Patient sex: F
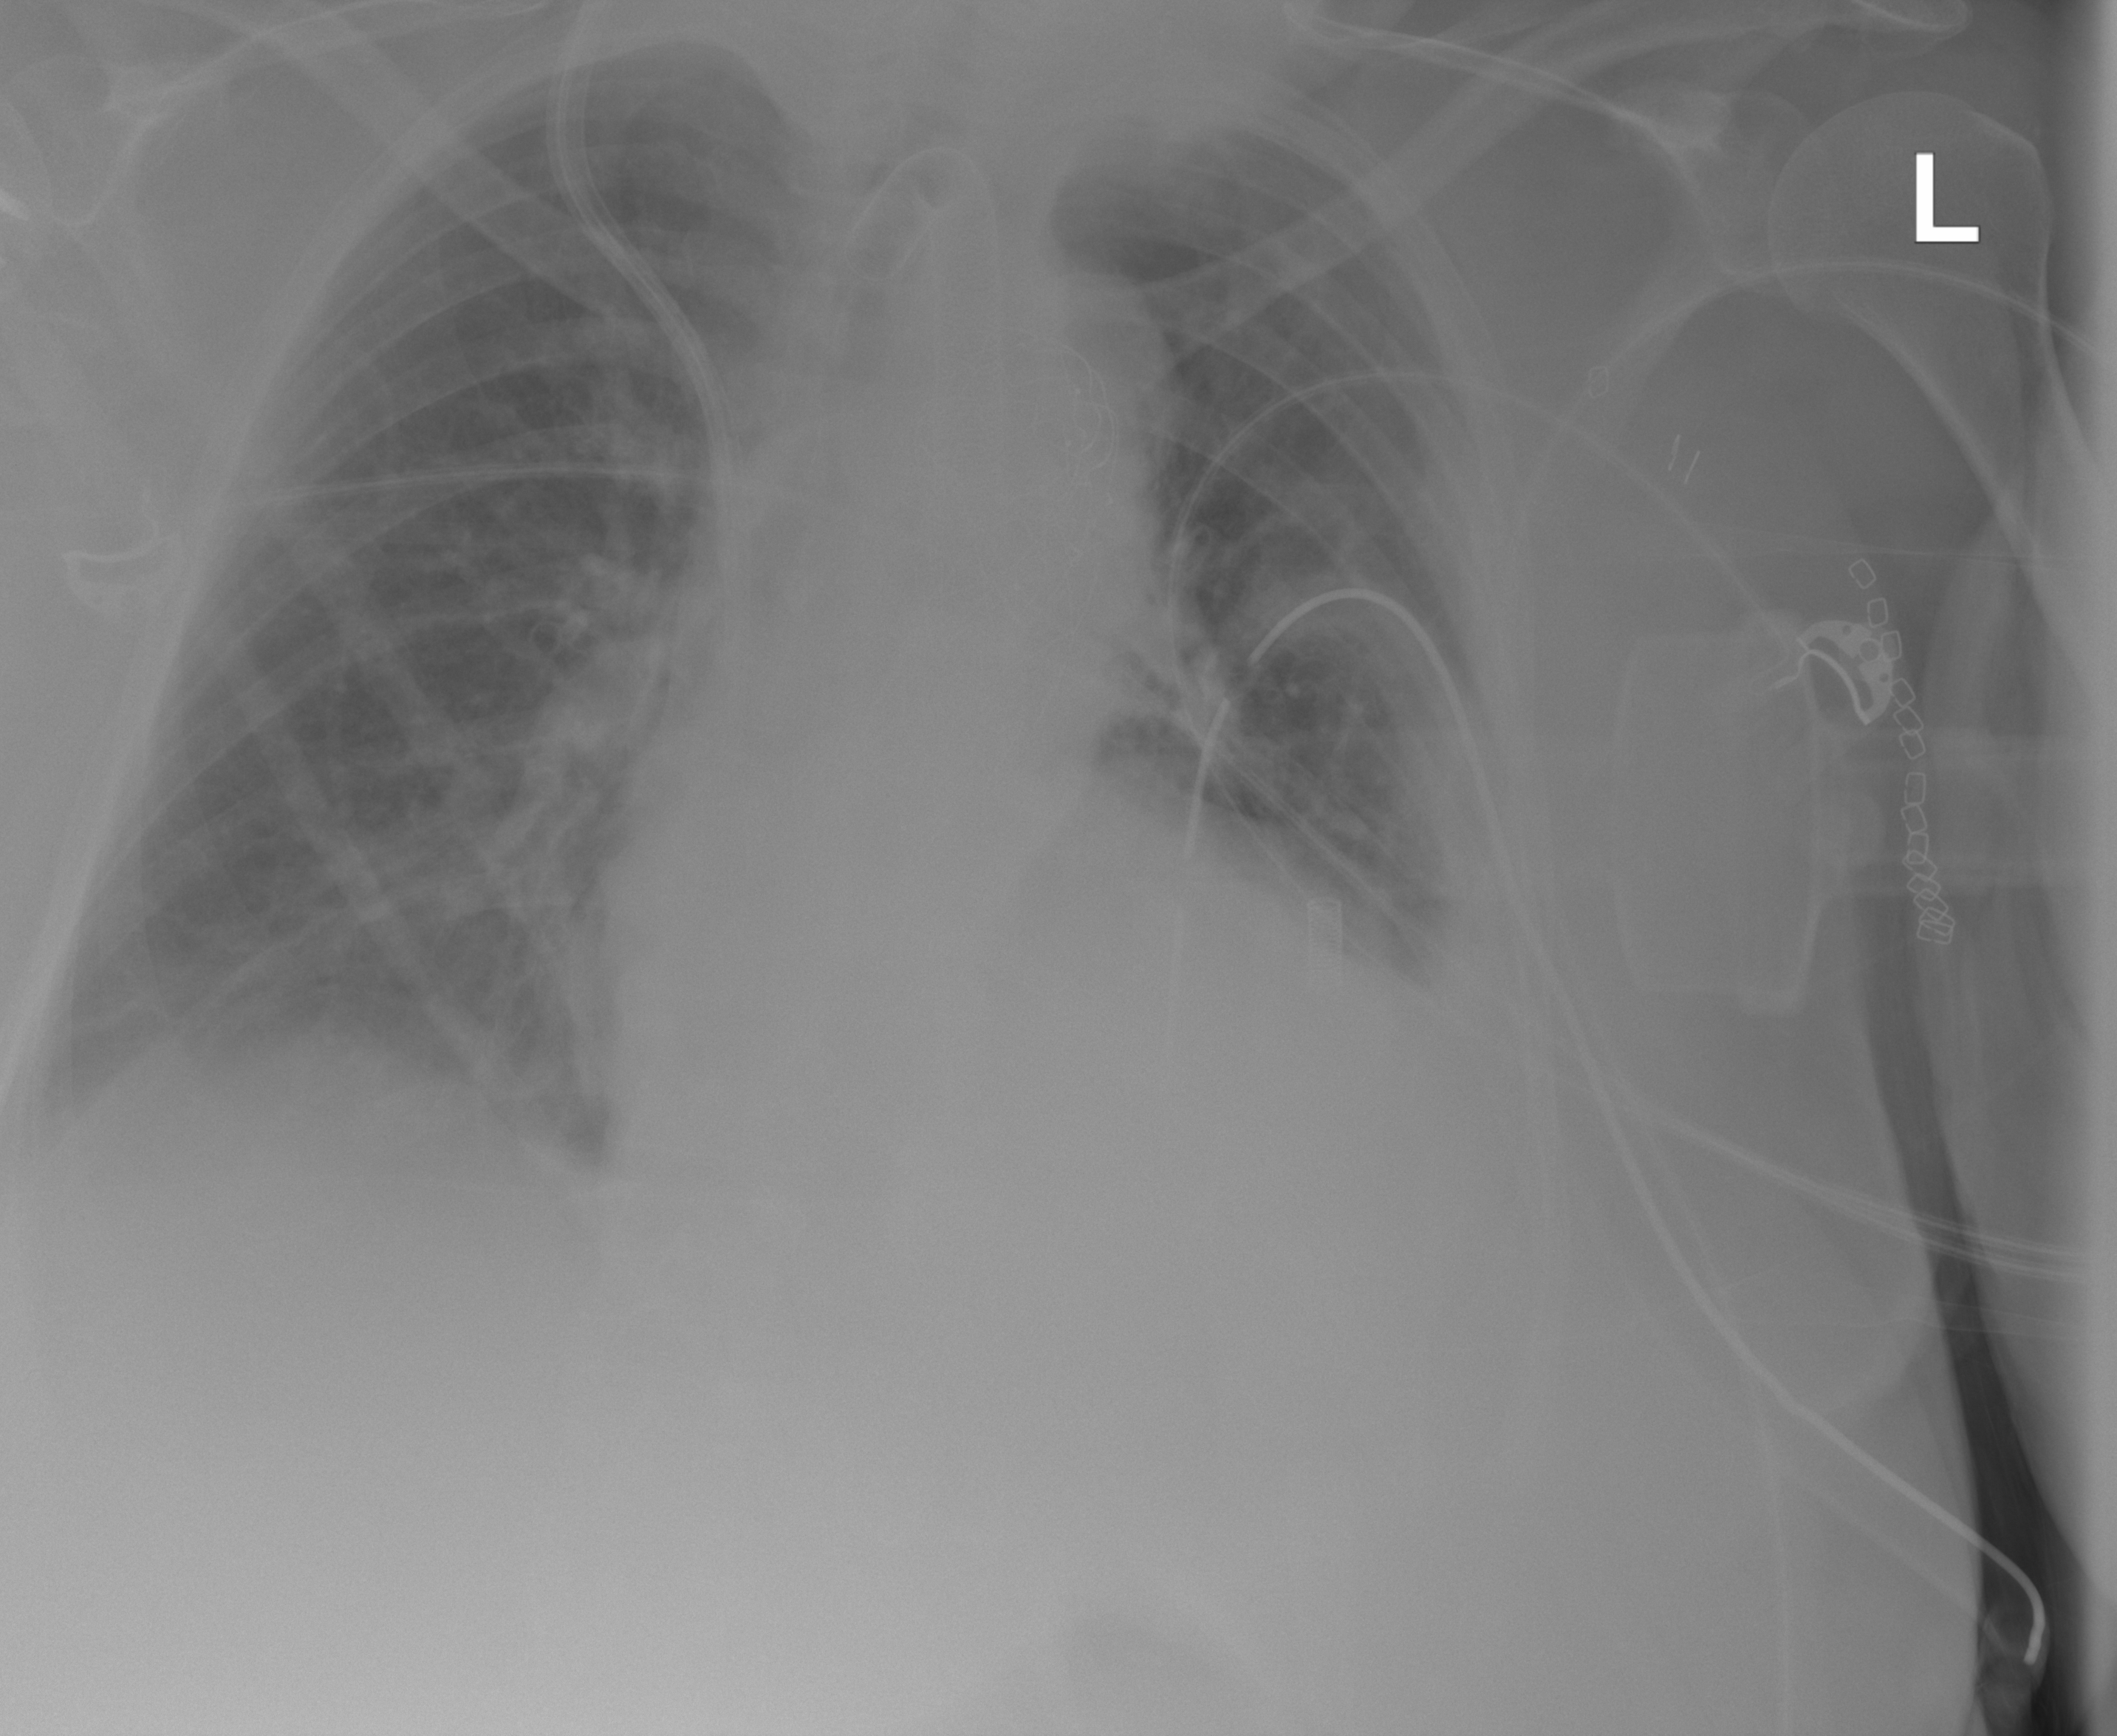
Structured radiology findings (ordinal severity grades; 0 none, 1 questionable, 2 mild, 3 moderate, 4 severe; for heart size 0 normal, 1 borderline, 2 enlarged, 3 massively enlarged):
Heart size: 2
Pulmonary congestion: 0
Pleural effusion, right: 1
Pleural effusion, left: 3
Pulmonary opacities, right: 0
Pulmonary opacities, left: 1
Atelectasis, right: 2
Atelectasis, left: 3